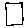
Label: square